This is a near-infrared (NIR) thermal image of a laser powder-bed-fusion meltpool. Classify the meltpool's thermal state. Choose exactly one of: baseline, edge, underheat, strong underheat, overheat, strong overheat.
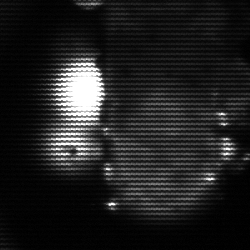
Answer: strong underheat